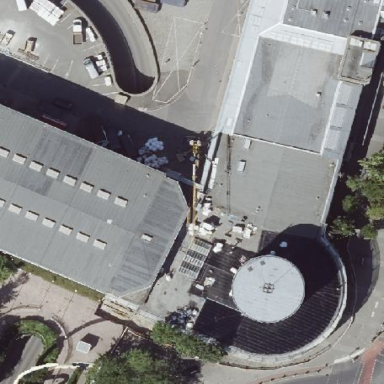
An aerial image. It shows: Exhibition hall with flat roof.